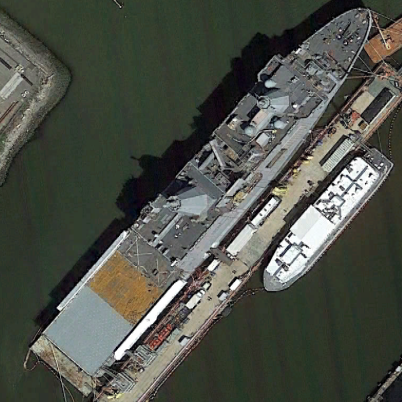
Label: San_Antonio-class_transport_dock